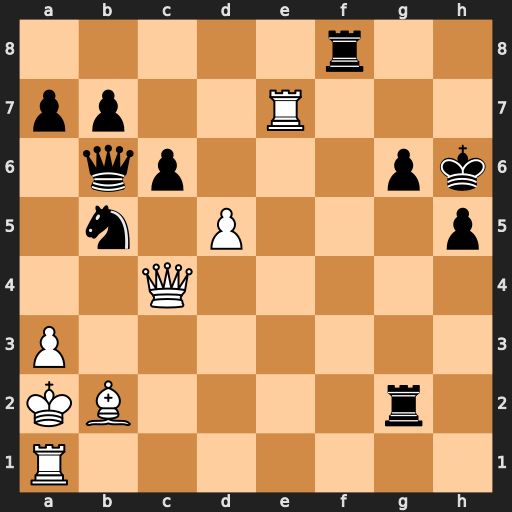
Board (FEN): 5r2/pp2R3/1qp3pk/1n1P3p/2Q5/P7/KB4r1/R7
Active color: w
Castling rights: -
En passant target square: -
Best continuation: Qc1+ g5 Re6+ Rf6 Rxf6+